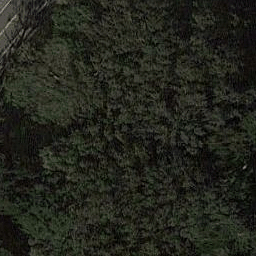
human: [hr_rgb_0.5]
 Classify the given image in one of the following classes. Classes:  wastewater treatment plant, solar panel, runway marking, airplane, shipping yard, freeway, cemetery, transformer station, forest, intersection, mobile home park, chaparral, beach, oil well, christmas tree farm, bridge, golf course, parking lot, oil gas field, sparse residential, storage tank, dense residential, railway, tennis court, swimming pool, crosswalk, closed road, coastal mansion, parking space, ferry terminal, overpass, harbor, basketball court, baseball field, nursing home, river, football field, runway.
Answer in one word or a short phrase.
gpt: forest